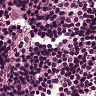
Metastatic tissue present: no